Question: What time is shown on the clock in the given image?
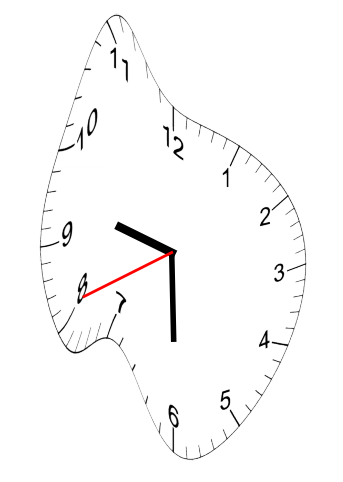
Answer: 09:29:41